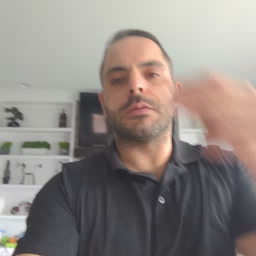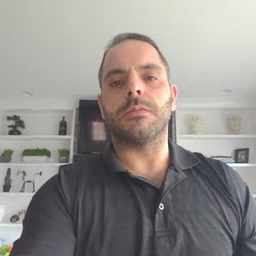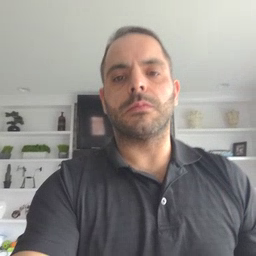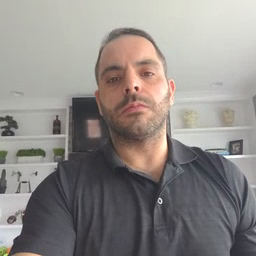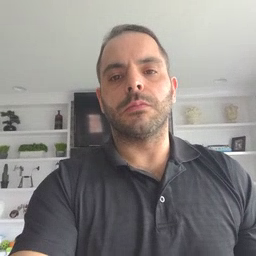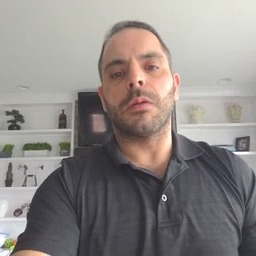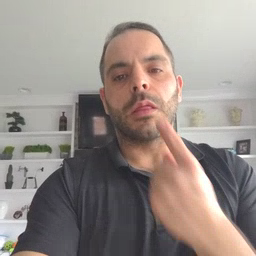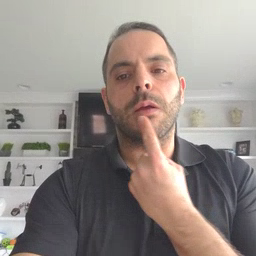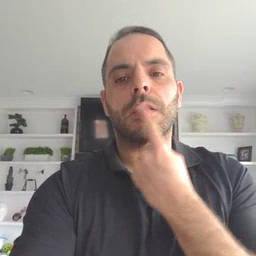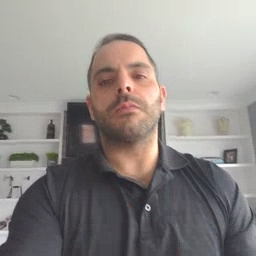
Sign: lips